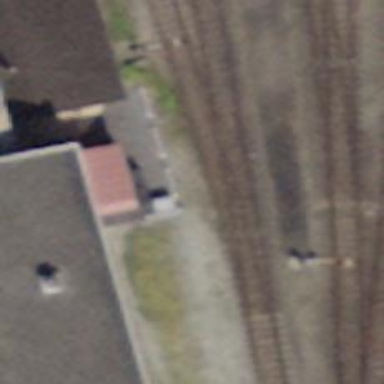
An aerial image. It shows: Railway yard with one track in service.